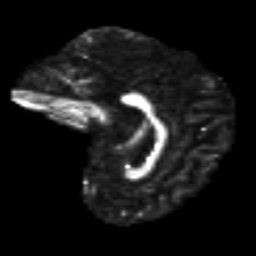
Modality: FA
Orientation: sagittal
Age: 36
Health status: ill
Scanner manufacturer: philips
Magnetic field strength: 3 T
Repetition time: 9 s
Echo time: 0.127 s